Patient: sex F, age 56
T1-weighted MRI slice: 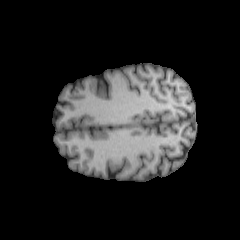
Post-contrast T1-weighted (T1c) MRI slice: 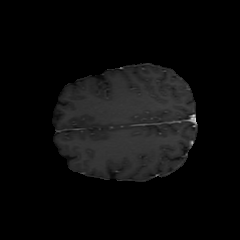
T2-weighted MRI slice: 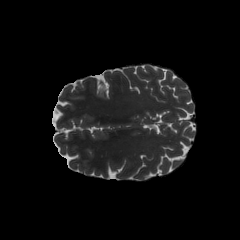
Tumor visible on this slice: no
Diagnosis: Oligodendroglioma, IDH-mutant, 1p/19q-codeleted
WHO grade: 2